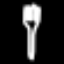
Label: fork